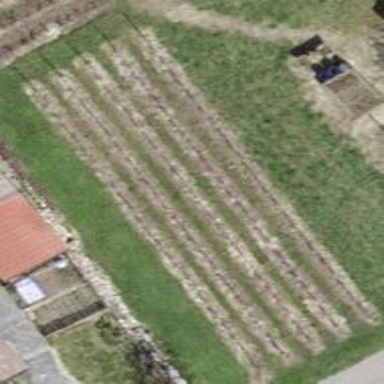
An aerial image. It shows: Vineyard with grape crops.